Question: When I right-click a method and select I am often presented with two implementations; one in my source code and one as a reference...

> In this example, 'EmailService' is in a different project that is loaded into the current Visual Studio solution and referenced as a project reference.
Selecting the reference one seems to do nothing, whereas selecting the source code one takes me to the implementation of the method (as expected).
This has happened on a couple of different development machines, in different projects.
What is causing this, and is it possible to resolve the issue so that takes me directly to the source code implementation?
This is happening in Visual Studio 2012 with ReSharper 7.1 installed.
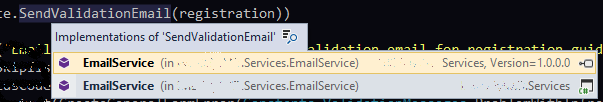
Answer: With 'Alt-Shift-T' or whatever you have for symbol search, is the checkbox for include library types selected?
If not, then it may be <URL>